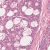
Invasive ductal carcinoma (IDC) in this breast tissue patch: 0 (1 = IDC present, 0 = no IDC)